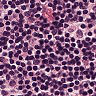
Metastatic tissue present: no